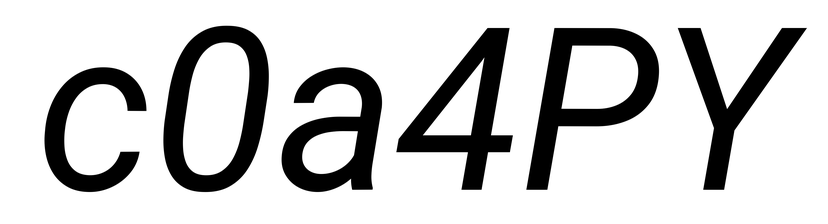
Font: Roboto-Italic_Italic